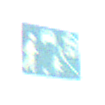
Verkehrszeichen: BeginnVerkehrsberuhigterBereich
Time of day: Midday
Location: Outdoor (RoadRail)
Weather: PartlyCloudy
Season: NotSpecified
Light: Natural